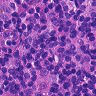
Metastatic tissue present: no